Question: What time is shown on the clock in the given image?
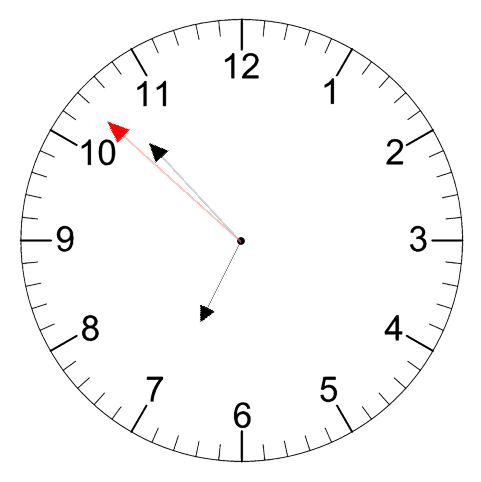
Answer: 06:52:52